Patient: sex M, age 31
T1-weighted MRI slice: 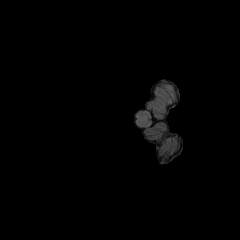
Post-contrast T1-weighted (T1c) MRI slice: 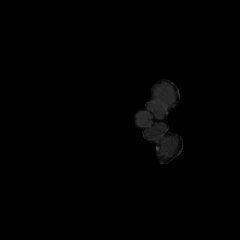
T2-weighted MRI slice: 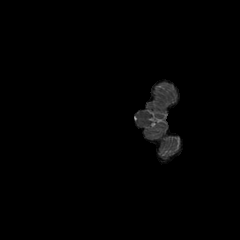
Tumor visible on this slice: no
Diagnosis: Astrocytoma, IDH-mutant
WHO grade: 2